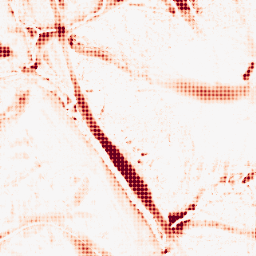
Category: morphological
Decomposition family: morphological_ellipse
Decomposition parameters: operation: opening
width: 30
height: 30
Upsampling method: sinc_blackman
Upsampling parameters: scale: 4
kernel_size: 4
Upsampling scale: 4